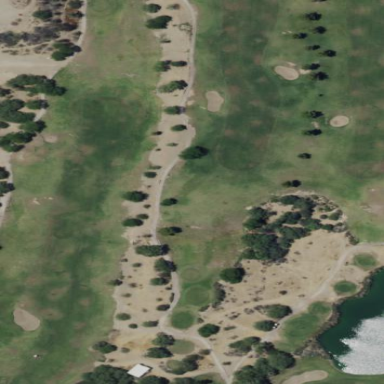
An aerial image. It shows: Rough grassy area used for golf.